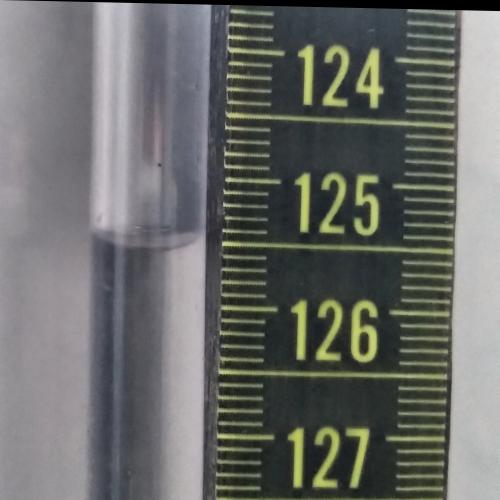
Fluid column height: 125.5 cm